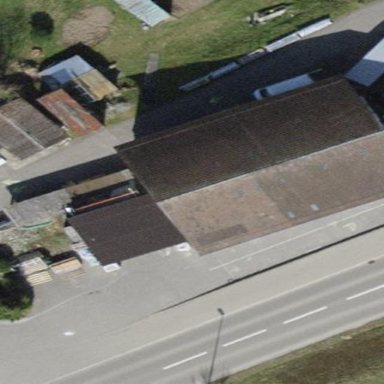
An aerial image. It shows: Warehouse building.